Field crop: maize
Growth stage: 1
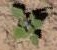
Species: chenopodium